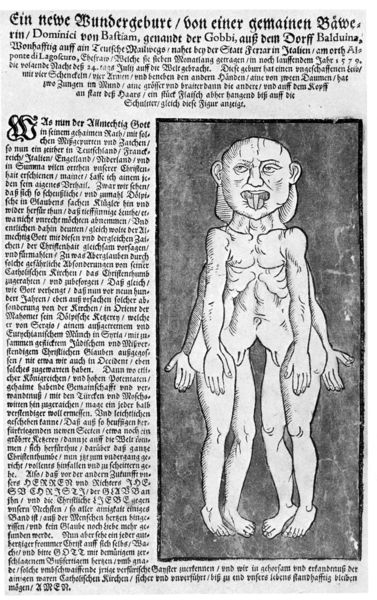
Titel: Ein newe Wundergeburt
Standort: Zürich.
Institution: Wickiana
Schlagwörter: kopf, körper, mann, weiß, frauen, menschen, mädchen, brust, grau, mund, nacht, nase, ohr, schwarz, skizze, zeichnung, anatomie, arme, augen, gesicht, mensch, rahmen, bild, hände, figur, paar, frontal, renaissance, beine, schrift, papier, grafik, graphik, weib, weiber, glatze, deutsch, bauch, zehen, foto, vier, buch, rippen, druck, stich, titel, illustration, schwarzweiß, text, zeitung, bericht, überschrift, medizin, dämon, schriftbild, buchdruck, buchseite, ausstellung, leib, zunge, wesen, gemeinsam, ungeheuer, doppelt, altdeutsch, abbildung, wort, geburt, säugling, verwachsen, doppel, latein, druckschrift, spalte, artikel, siamesisch, siamesischer zwilling, zwilling, zwillinge, majuskel, altertum, mißgeburt, siamesische zwillinge, kopg, anzeige, gewachsen, print, missnildung, siamnesischer zwilling, mittelqlter, misgeburt, zusammengewachsen, siamnesisch, wundergeburt, illistration, syamesische, siamesischer zwillinge